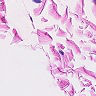
Metastatic tissue present: no